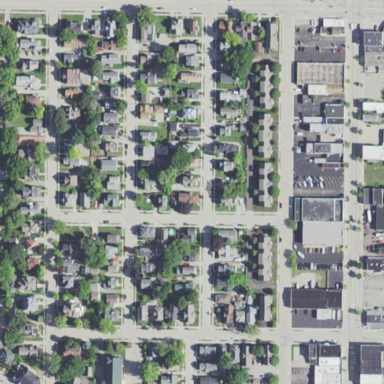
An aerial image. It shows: Residential neighbourhood.